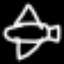
Label: airplane